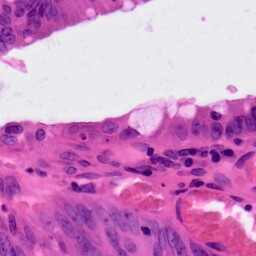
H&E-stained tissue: Colon